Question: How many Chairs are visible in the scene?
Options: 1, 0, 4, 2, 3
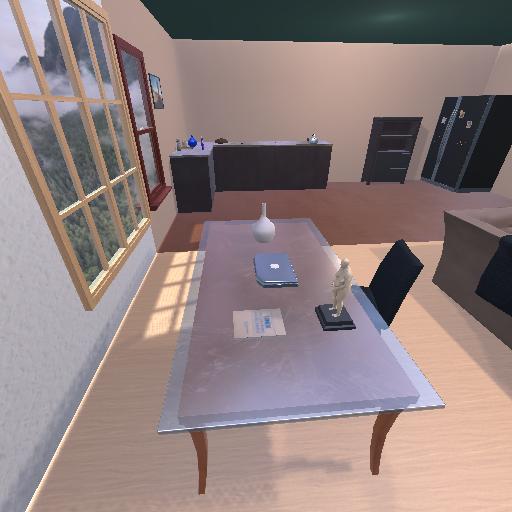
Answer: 1